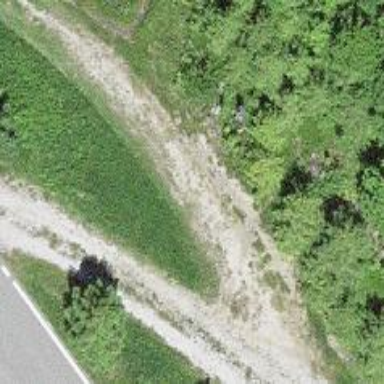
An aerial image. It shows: Gravel track designated as nordic skiing route. It is groomed for classic and skating skiing.